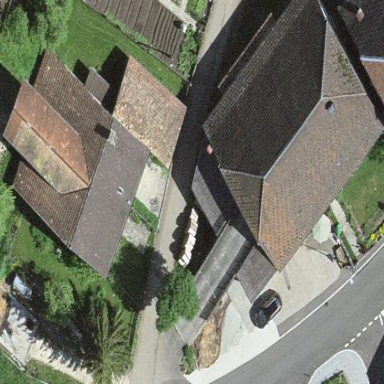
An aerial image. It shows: Farm building.